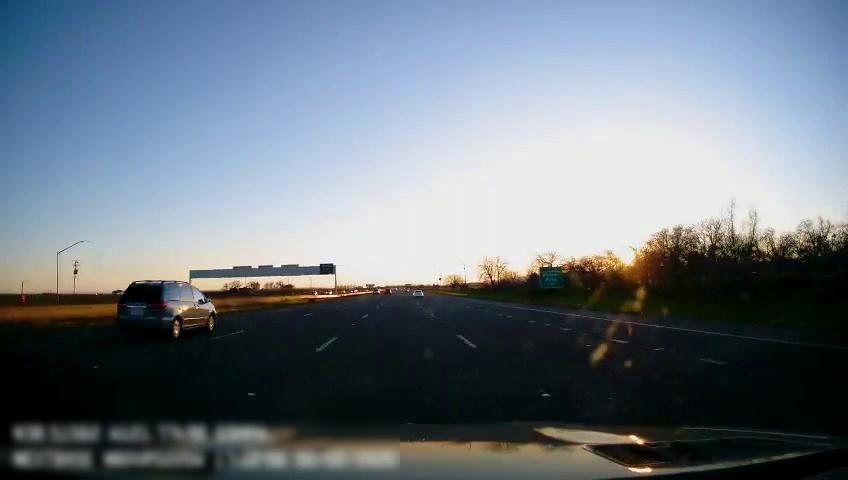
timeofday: Day
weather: Sunny
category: Drivable Space
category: Vehicles | Car
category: Vehicles | SUV
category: Lanes | Alternate Lane
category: Lanes | Alternate Lane
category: Lanes | Current Lane
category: Lanes | Current Lane
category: Lanes | Alternate Lane
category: Lanes | Alternate Lane
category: Traffic | Signs
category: Traffic | Signs